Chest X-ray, PA view. Patient: 34 years old, sex F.
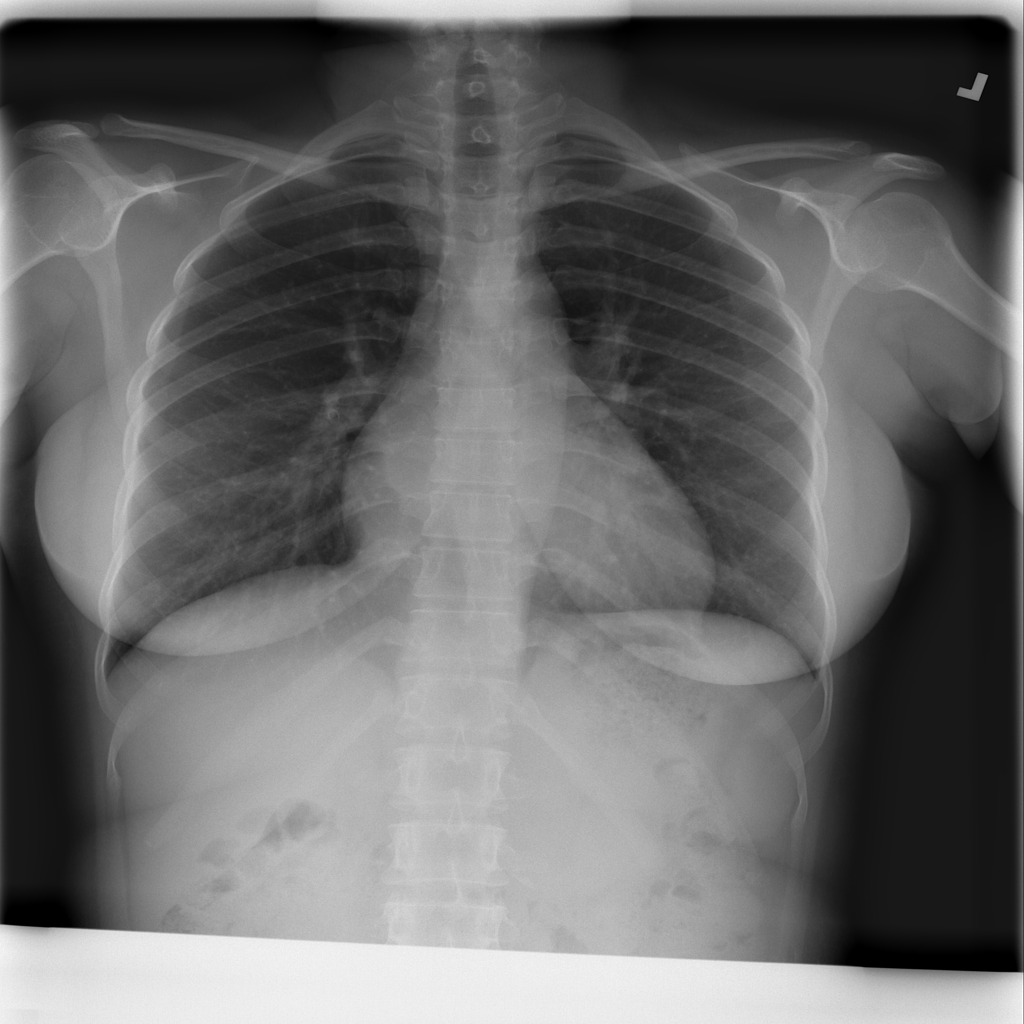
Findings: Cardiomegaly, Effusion